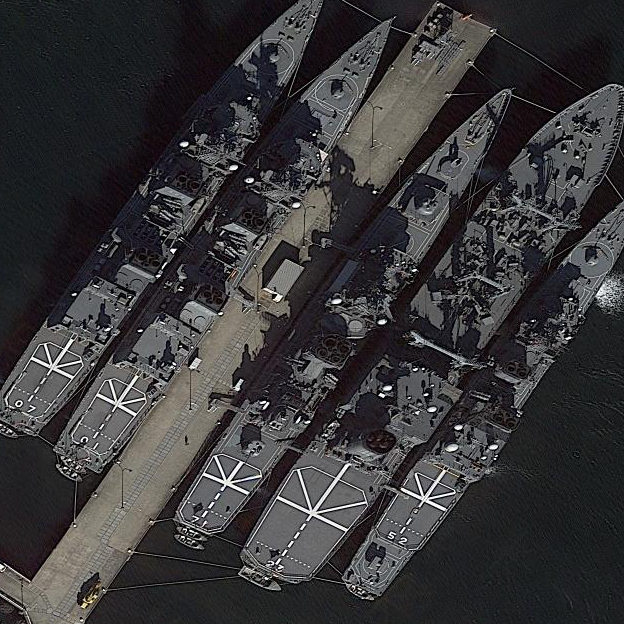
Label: cruiser